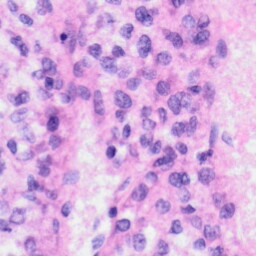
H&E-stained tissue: Liver